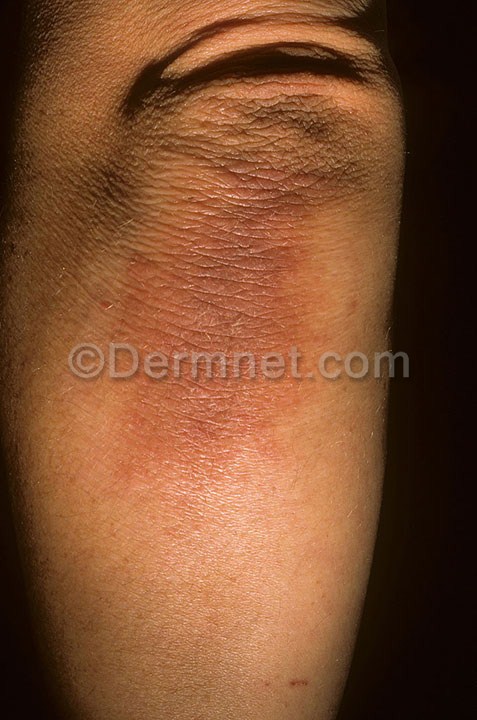
Disease: Eczema Photos